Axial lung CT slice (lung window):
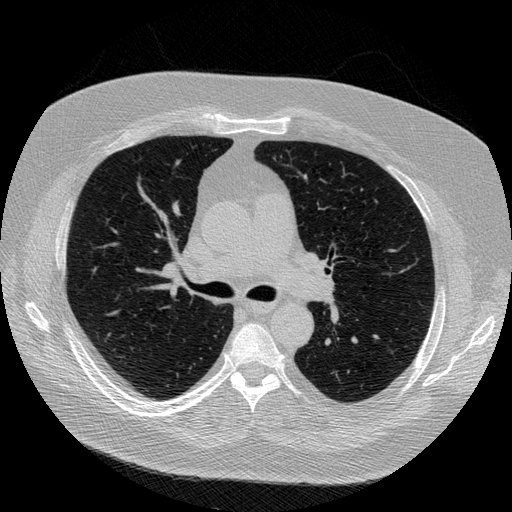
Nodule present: no